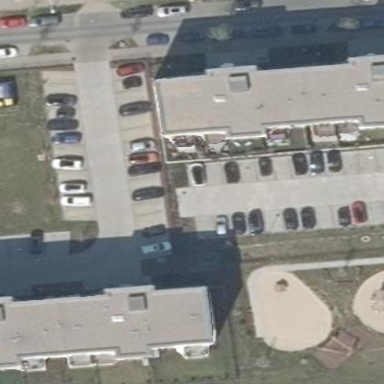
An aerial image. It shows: Parking area with surface.